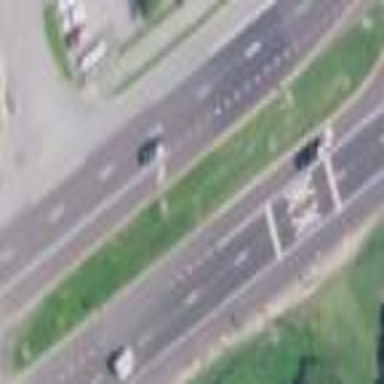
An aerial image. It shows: Traffic island covered with grass.